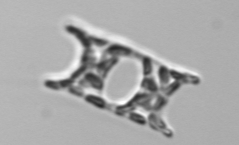
Label: Eucampia